Field crop: maize
Growth stage: 2
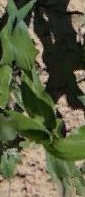
Species: maize